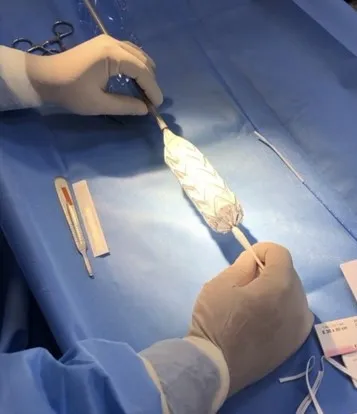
Releasing the Medtronic Valiant Captivia stent graft (Medtronic, Minnesota, United States).
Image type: medical_photograph (other_medical_photograph)